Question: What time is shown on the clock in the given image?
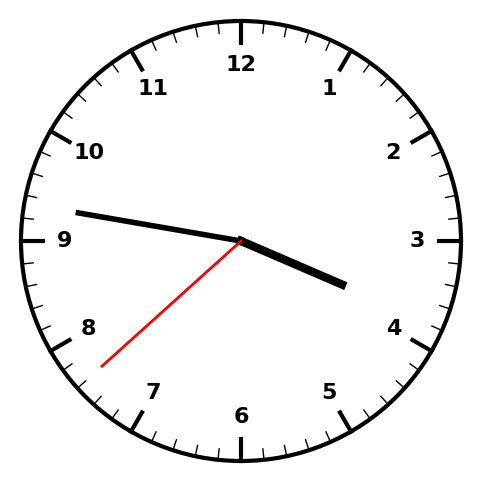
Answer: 03:46:38